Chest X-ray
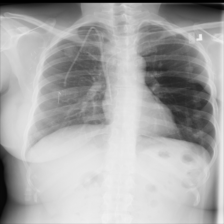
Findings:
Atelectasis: negative
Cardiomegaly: negative
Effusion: negative
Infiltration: negative
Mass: negative
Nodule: positive
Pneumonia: negative
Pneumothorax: negative
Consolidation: negative
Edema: negative
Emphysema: negative
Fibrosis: negative
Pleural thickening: negative
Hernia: negative